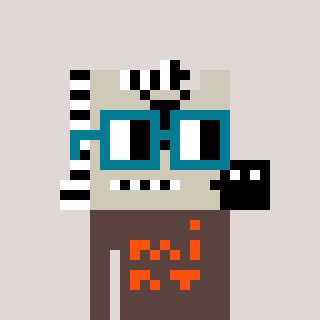
a pixel art character with square dark green glasses, a zebra-shaped head and a darkbrown-colored body on a warm background